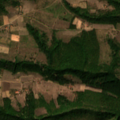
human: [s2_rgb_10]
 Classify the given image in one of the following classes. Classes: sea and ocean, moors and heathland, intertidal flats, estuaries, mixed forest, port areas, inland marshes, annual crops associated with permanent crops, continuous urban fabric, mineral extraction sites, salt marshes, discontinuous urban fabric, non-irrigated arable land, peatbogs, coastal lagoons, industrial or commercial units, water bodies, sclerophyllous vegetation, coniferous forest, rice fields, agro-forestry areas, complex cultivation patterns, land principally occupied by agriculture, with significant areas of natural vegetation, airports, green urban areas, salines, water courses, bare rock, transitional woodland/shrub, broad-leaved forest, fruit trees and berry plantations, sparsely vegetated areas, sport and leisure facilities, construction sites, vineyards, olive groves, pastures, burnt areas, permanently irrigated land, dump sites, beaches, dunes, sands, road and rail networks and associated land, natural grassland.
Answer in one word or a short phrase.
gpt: complex cultivation patterns, land principally occupied by agriculture, with significant areas of natural vegetation, broad-leaved forest, transitional woodland/shrub